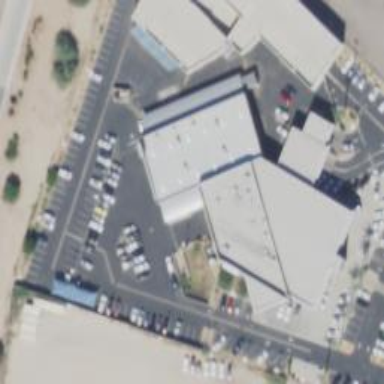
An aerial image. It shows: Building that houses car shop.